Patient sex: M
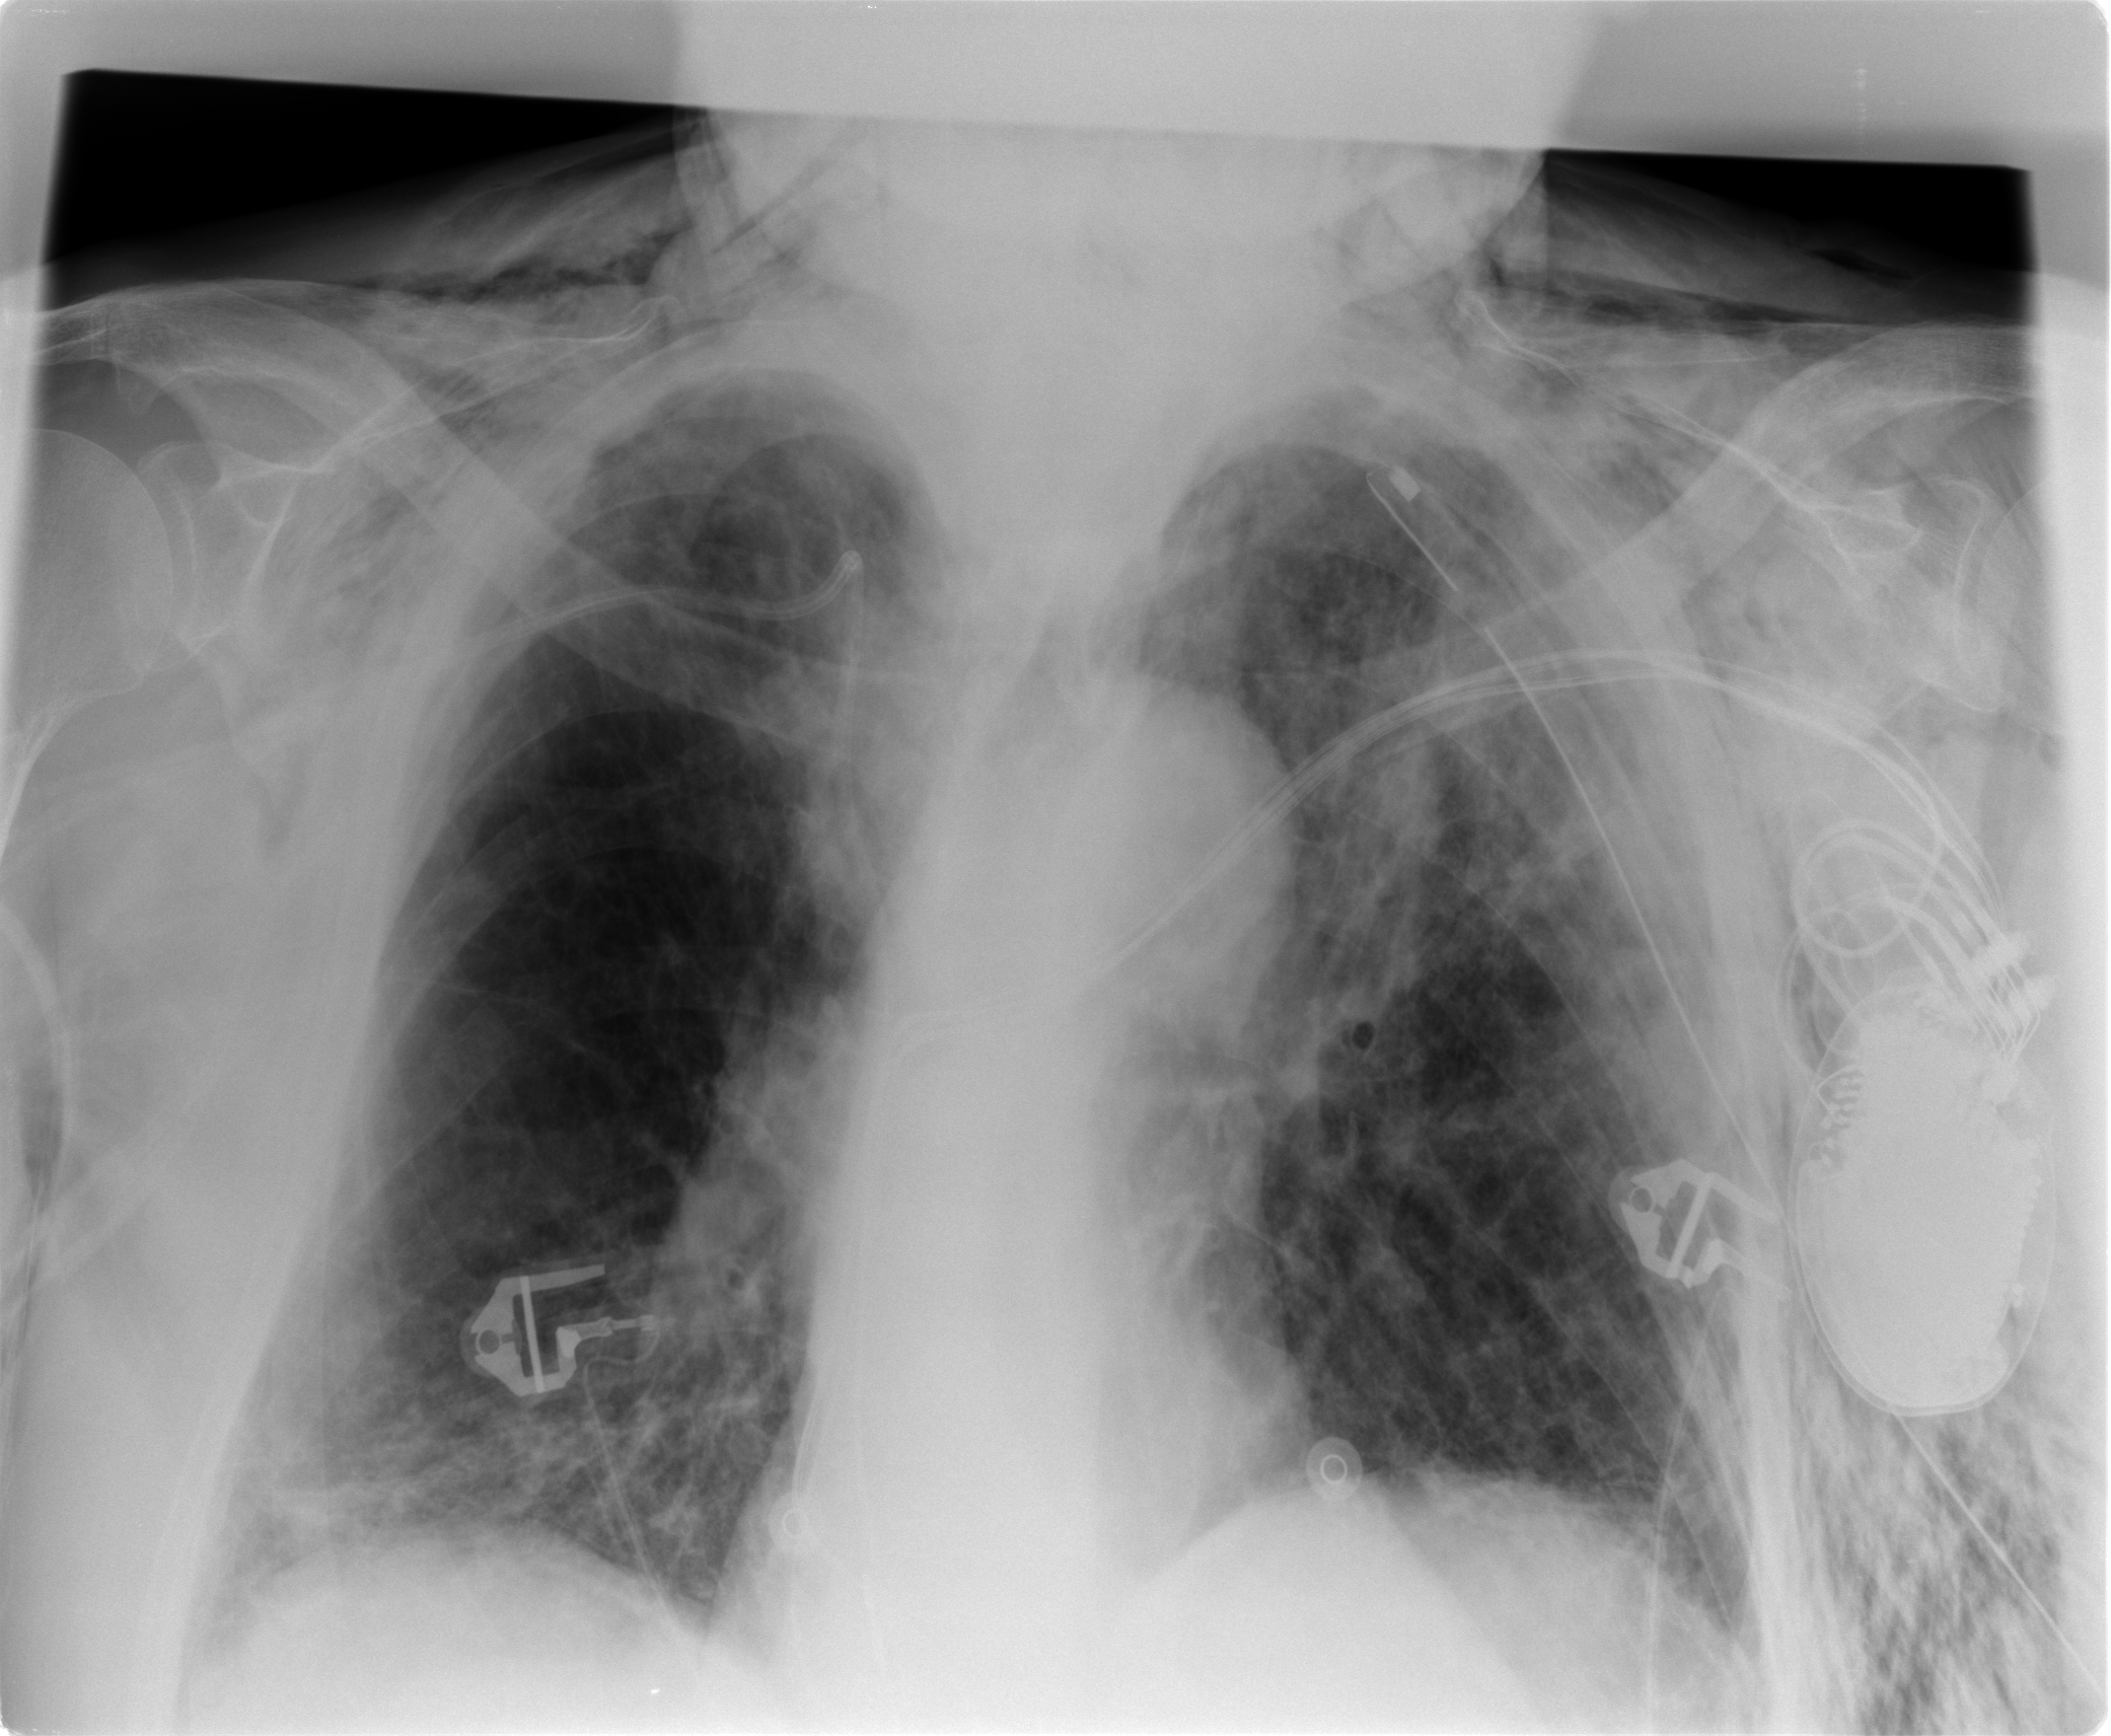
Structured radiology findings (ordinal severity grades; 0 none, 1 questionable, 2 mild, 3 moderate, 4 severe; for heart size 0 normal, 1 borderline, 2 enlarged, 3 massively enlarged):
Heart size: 0
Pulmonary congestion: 2
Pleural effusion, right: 0
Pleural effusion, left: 0
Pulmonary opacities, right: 2
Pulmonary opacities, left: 2
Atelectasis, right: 2
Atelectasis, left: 3